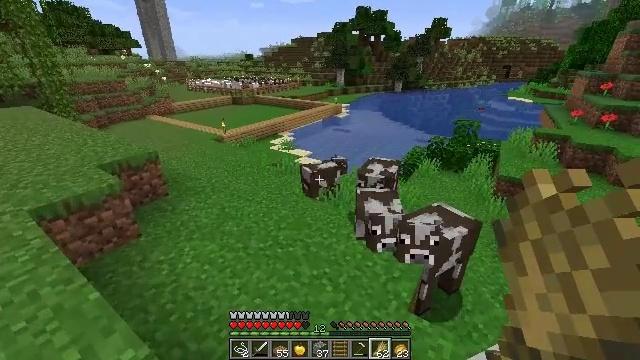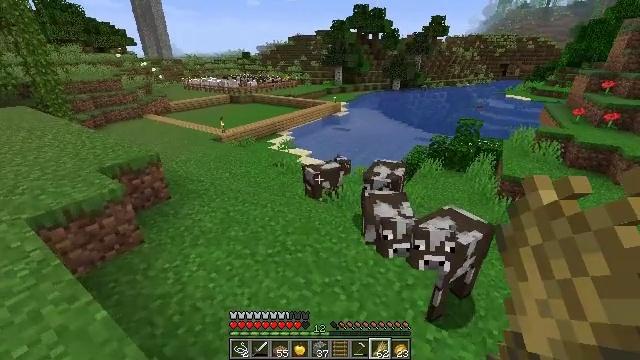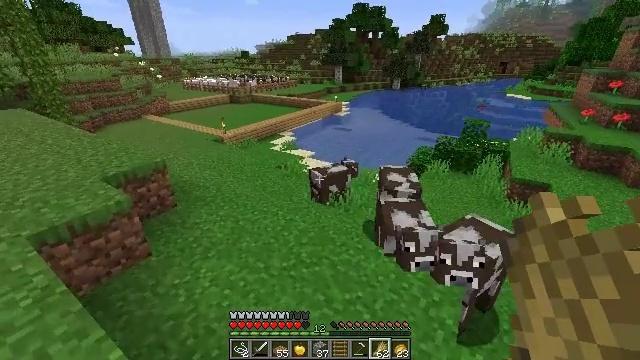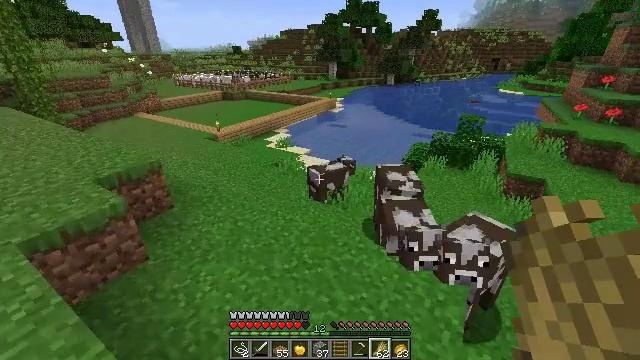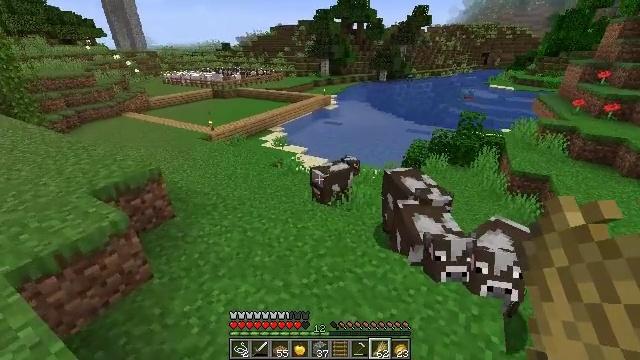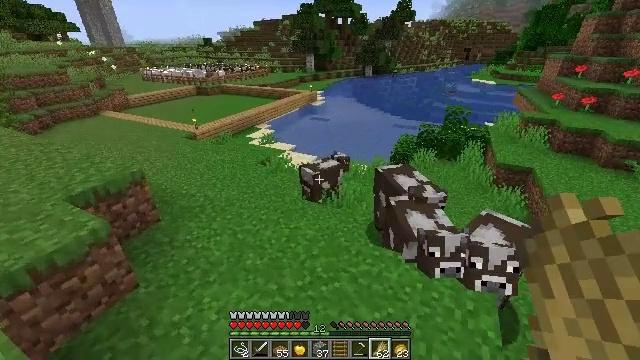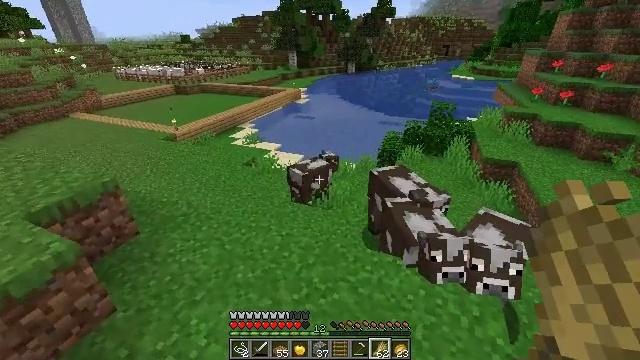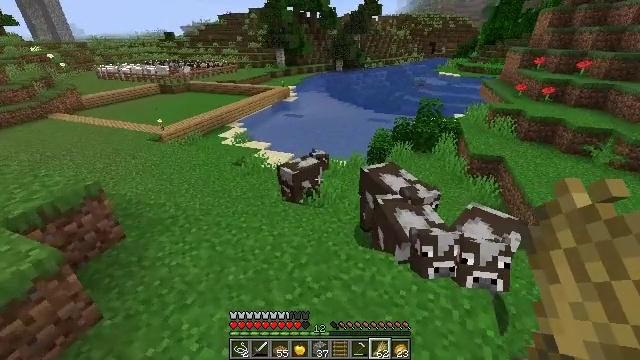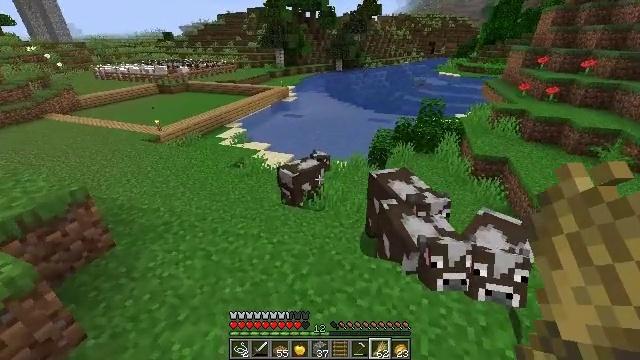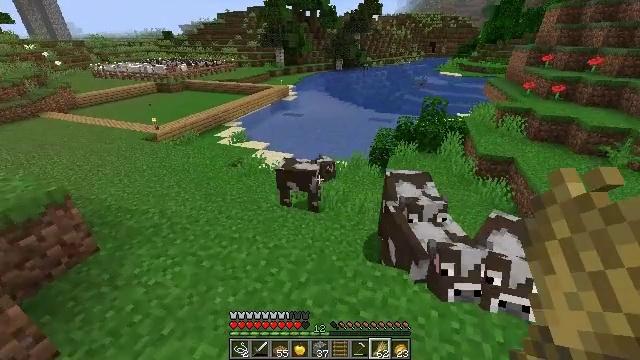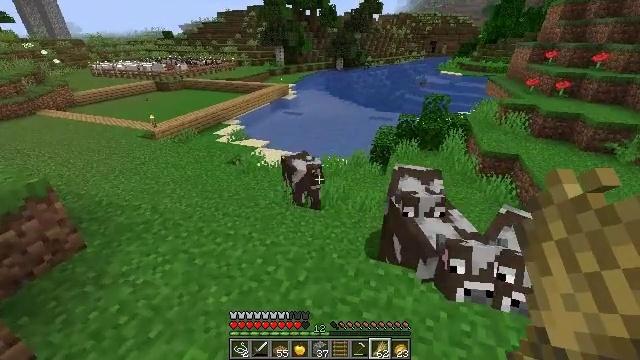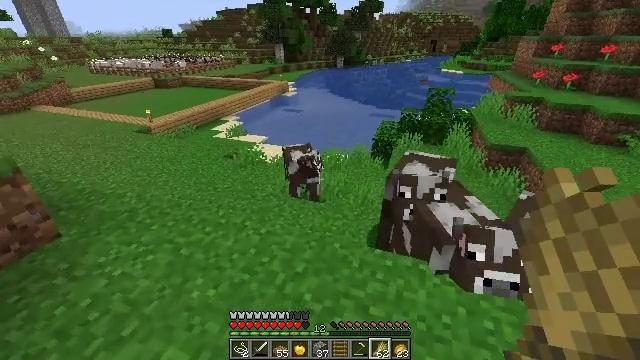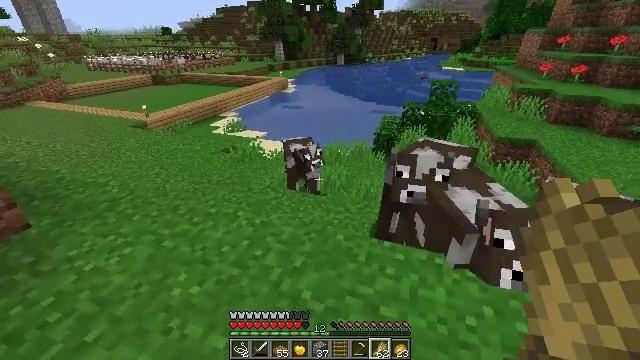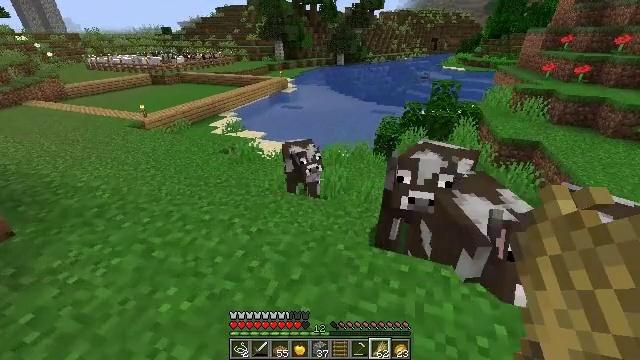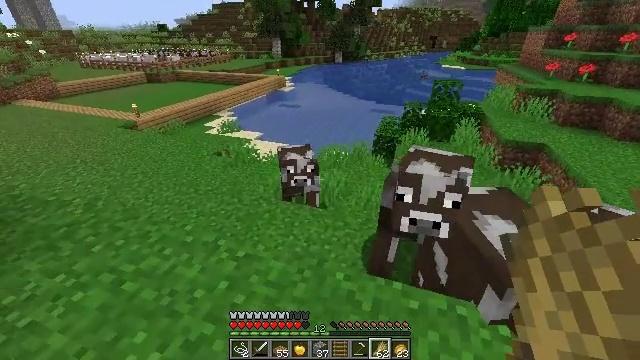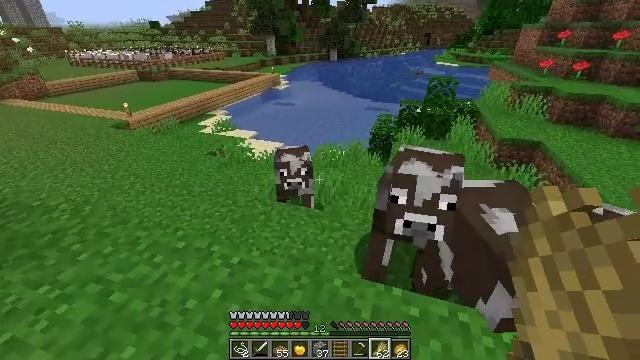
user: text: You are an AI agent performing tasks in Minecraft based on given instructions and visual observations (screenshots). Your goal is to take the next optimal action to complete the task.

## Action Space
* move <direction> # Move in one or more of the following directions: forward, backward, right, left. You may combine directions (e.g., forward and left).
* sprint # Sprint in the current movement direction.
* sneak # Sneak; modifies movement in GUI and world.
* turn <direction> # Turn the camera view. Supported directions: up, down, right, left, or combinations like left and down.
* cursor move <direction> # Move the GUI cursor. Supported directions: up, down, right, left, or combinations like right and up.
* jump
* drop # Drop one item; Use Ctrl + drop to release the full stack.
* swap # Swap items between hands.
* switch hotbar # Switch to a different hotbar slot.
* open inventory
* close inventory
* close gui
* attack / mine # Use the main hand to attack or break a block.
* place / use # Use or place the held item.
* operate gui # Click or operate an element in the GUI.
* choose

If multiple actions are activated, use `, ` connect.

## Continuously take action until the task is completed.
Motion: motion action
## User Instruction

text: Break the jungle trapdoor to collect it.
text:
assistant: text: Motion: move forward and move left
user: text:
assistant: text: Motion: move forward and move left
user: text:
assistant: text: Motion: move forward and move left, turn right
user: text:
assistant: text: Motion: move forward and move left, turn right
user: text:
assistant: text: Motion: move forward, turn right
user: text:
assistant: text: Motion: move forward, turn right
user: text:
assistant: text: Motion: move forward, turn right
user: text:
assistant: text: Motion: move forward
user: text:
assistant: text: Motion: move forward
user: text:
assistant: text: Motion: move forward
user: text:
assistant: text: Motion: move forward
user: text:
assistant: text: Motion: move forward
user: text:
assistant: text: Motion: move forward
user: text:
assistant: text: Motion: move forward
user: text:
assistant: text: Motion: turn right
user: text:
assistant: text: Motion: no_op
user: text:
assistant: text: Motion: no_op
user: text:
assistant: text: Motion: no_op
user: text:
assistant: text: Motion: no_op
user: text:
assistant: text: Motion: no_op
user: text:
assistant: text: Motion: no_op
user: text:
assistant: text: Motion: no_op
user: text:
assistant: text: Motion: no_op
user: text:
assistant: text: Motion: turn right
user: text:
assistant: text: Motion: turn right
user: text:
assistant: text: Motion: turn right
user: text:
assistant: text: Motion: turn right and up
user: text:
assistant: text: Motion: turn right and up
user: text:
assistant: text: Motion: move forward, turn right and up
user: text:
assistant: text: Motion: move forward, turn right and up